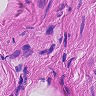
Metastatic tissue present: no